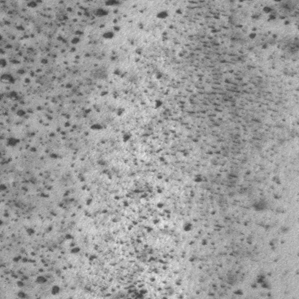
Label: frost